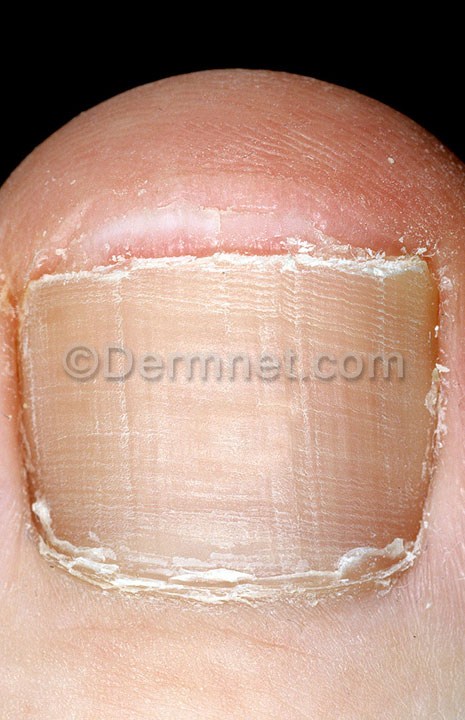
Disease: Nail Fungus and other Nail Disease